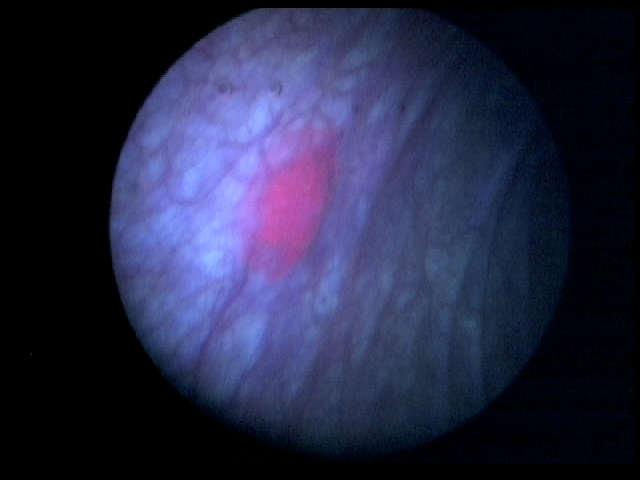
Modality: BLC
Class: Malignant
Subclass: LowGradePapillary
Lesion: Multifocal
Multifocal: 2 to 7
Stage: Ta
Morphology: Papillary
Bladder cancer association: Yes